Interaction volume radius: 10 \u00c5
Interaction volume height: 25 \u00c5
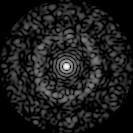
Disorder parameter: 0.7997